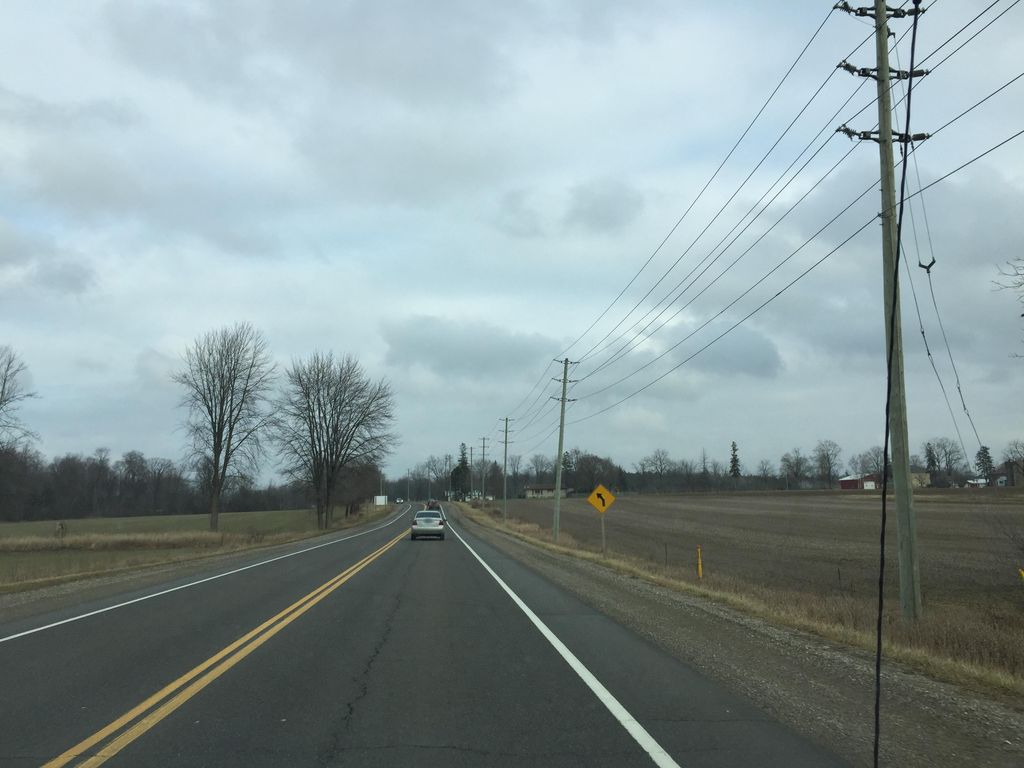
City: kitchener-waterloo